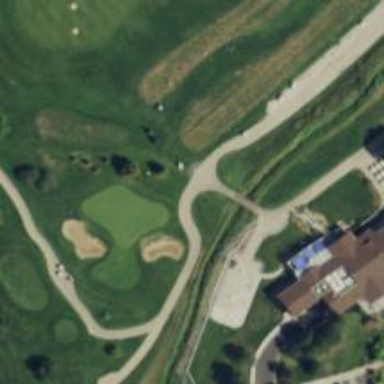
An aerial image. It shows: Path for golf carts.